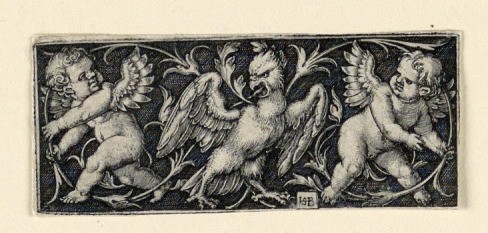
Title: Frieze with two putti fleeing from an eagle
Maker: Hans Sebald Beham, German, 1500–1550
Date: ca. 1544
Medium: Engraving on laid paper
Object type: Print
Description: Horizontal rectangle. An eagle in the center of the composition, between two winged genii. The body of the eagle is turned to the right, his head to the left.